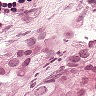
Metastatic tissue present: yes